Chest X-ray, PA view. Patient: 38 years old, sex M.
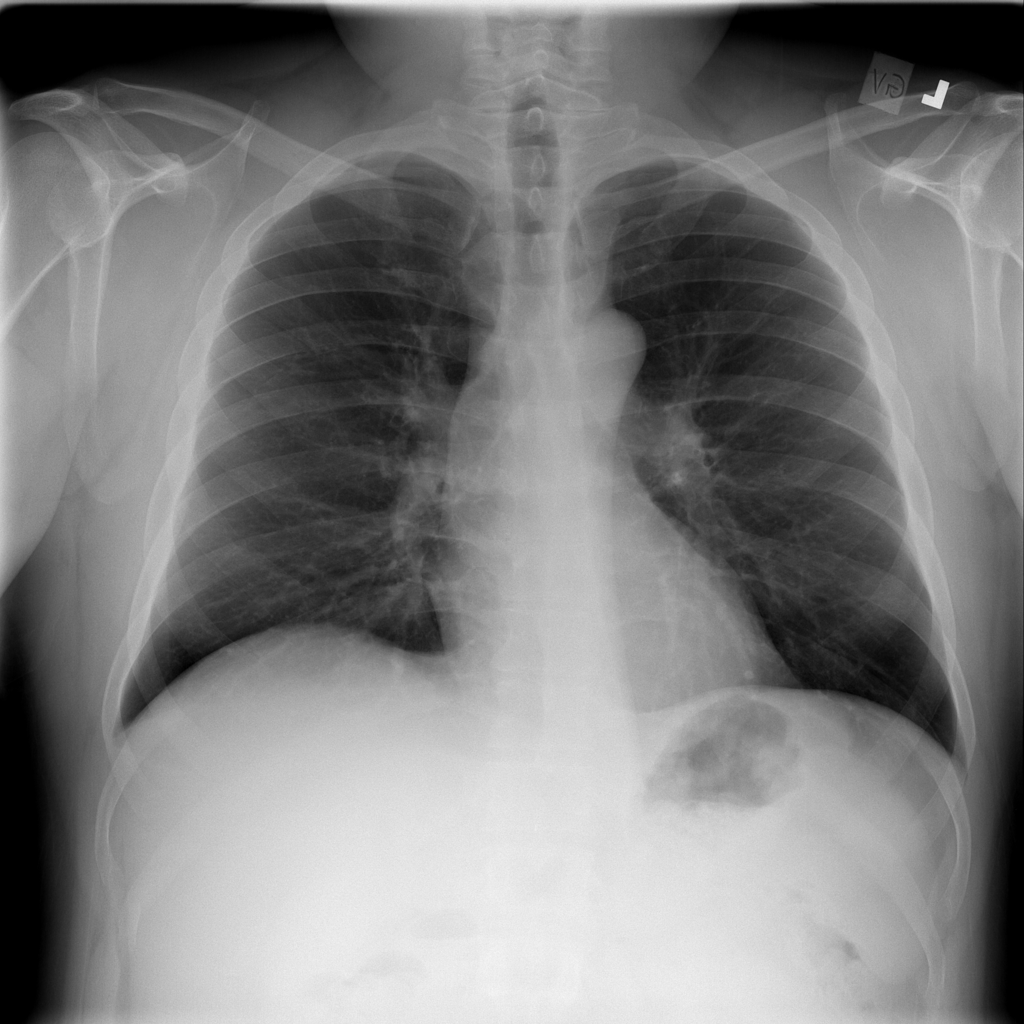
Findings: No Finding